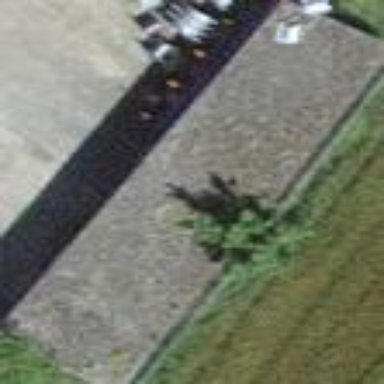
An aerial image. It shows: Shed.